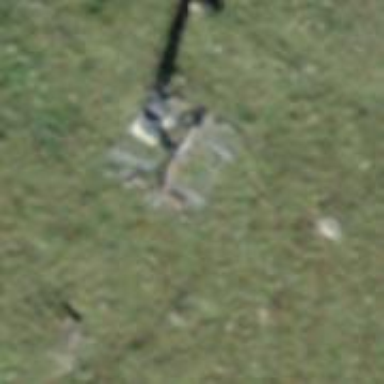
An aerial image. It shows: Pylon used for aerialway.